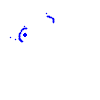
Particle: kaon